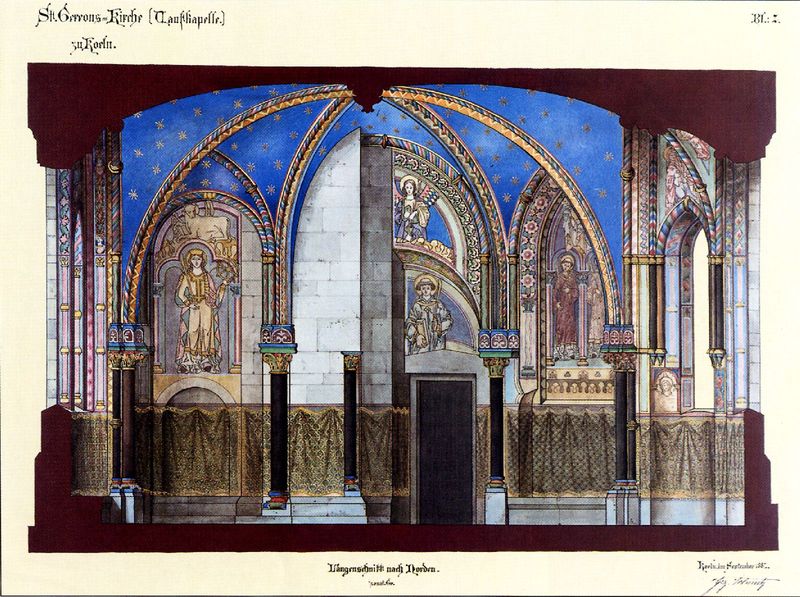
Titel: Die Taufkapelle von St. Gereon in Köln
Standort: Köln, St. Gereon (EU - D - NRW)
Schlagwörter: blau, himmel, fenster, säule, innenraum, kirche, decke, bogen, kuppel, verzierung, wandmalerei, abbild, gewölbe, druck, sterne, illustration, kapelle, plan, heilige, fresko, durck, aufriss, köln, 1300, taufkapelle, wangenschnitt